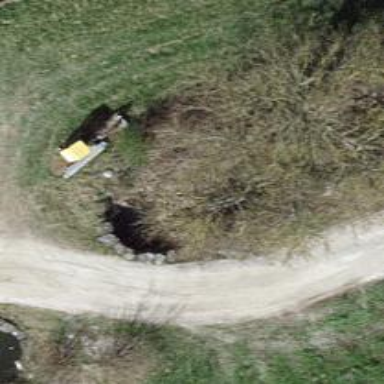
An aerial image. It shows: There is tunnel.